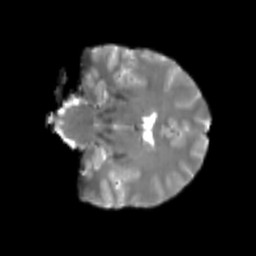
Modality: T2w
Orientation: coronal
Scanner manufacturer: siemens
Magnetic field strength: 3 T
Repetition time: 4 s
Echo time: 0.0594 s